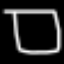
Label: square